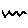
Label: zigzag